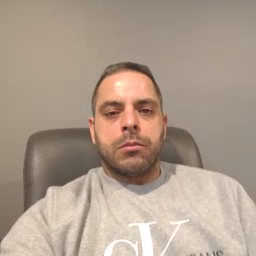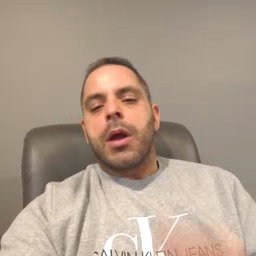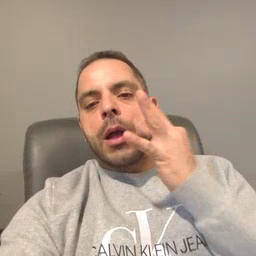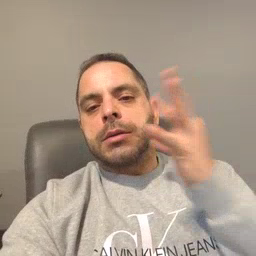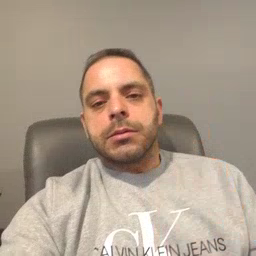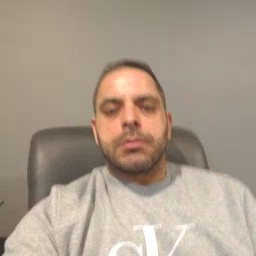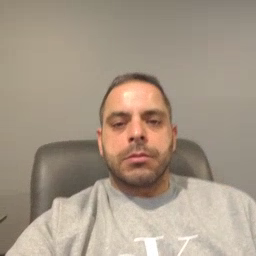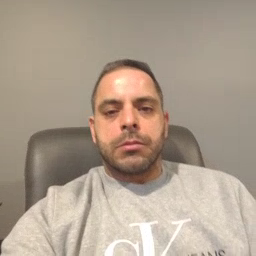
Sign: cat